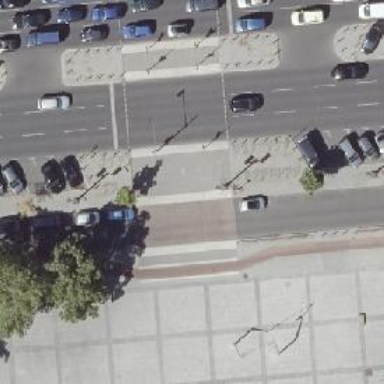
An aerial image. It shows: Traffic island located on footway.